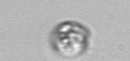
Label: Amoeba